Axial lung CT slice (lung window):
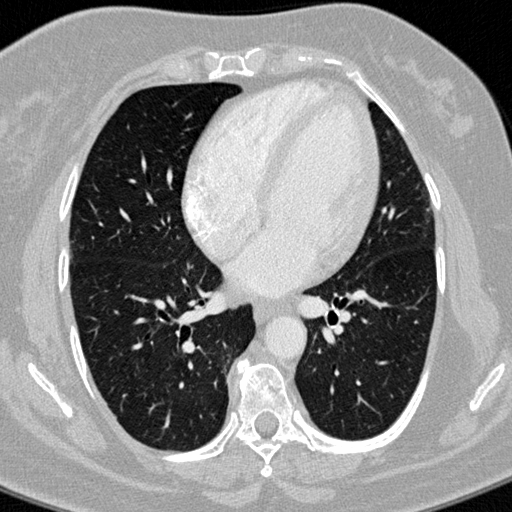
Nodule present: no